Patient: sex M, age 61
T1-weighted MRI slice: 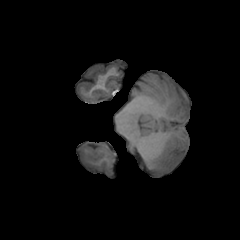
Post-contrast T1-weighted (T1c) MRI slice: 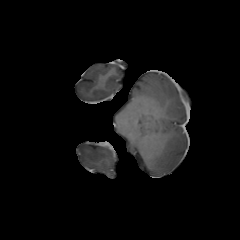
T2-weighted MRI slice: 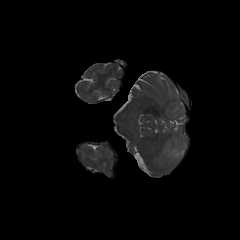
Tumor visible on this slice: no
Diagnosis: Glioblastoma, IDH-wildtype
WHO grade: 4